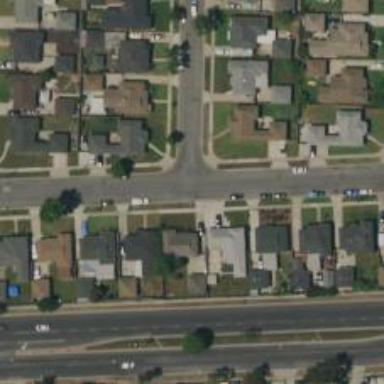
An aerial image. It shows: Residential road.